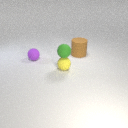
small yellow rubber sphere to the right of small purple rubber sphere